Question: Browser says ""
My project include using user camera and when i access application from localhost camera works fine but when accessing through ipaddress, the browser by default blocks the camera and other resource.. how can i allow them for my application.

My application is for an organization who will be accessing the application using ipaddress.
Thank you for reading and your help. :)
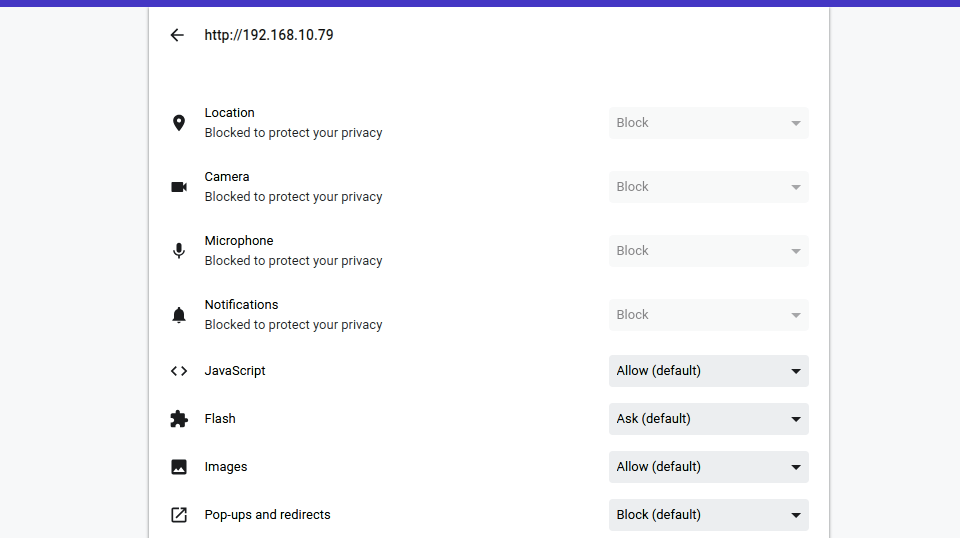
Answer: 1. type url chrome://flags/#unsafely-treat-insecure-origin-as-secure
2. Enter url in the textarea
3. Choose Enabled in the select option Click image link bellow to see detail
<URL>